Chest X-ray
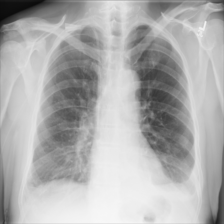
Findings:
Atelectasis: positive
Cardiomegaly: negative
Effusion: positive
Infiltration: negative
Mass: negative
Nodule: negative
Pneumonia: negative
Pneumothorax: negative
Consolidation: negative
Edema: negative
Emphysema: negative
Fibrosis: negative
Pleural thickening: negative
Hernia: negative